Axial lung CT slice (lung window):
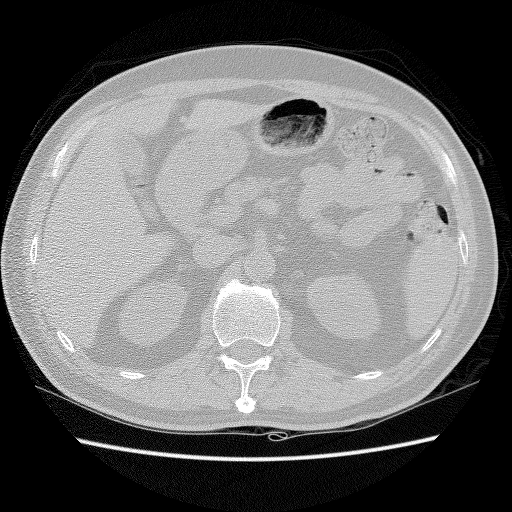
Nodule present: no